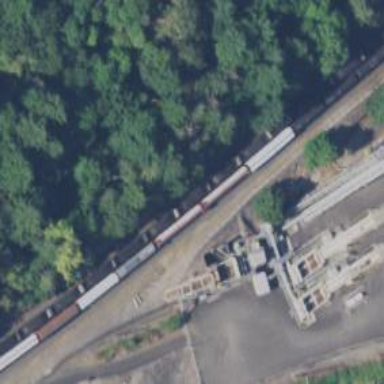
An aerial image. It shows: Abandoned railway siding.